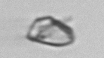
Label: detritus_transparent